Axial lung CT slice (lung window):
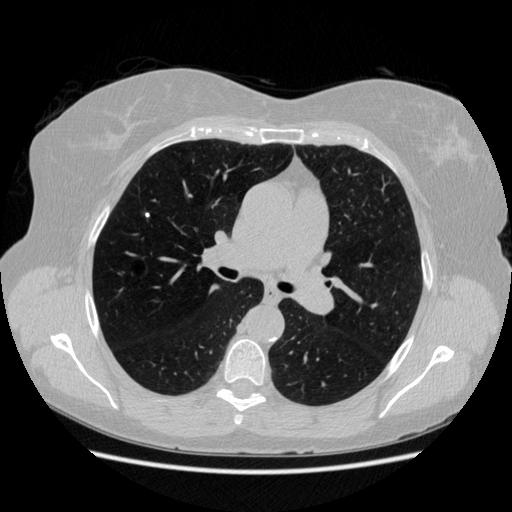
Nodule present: yes
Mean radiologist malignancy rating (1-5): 1